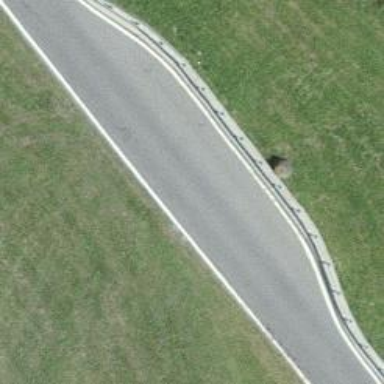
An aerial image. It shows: Passing place on the road.